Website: slack
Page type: stored-credit-cards
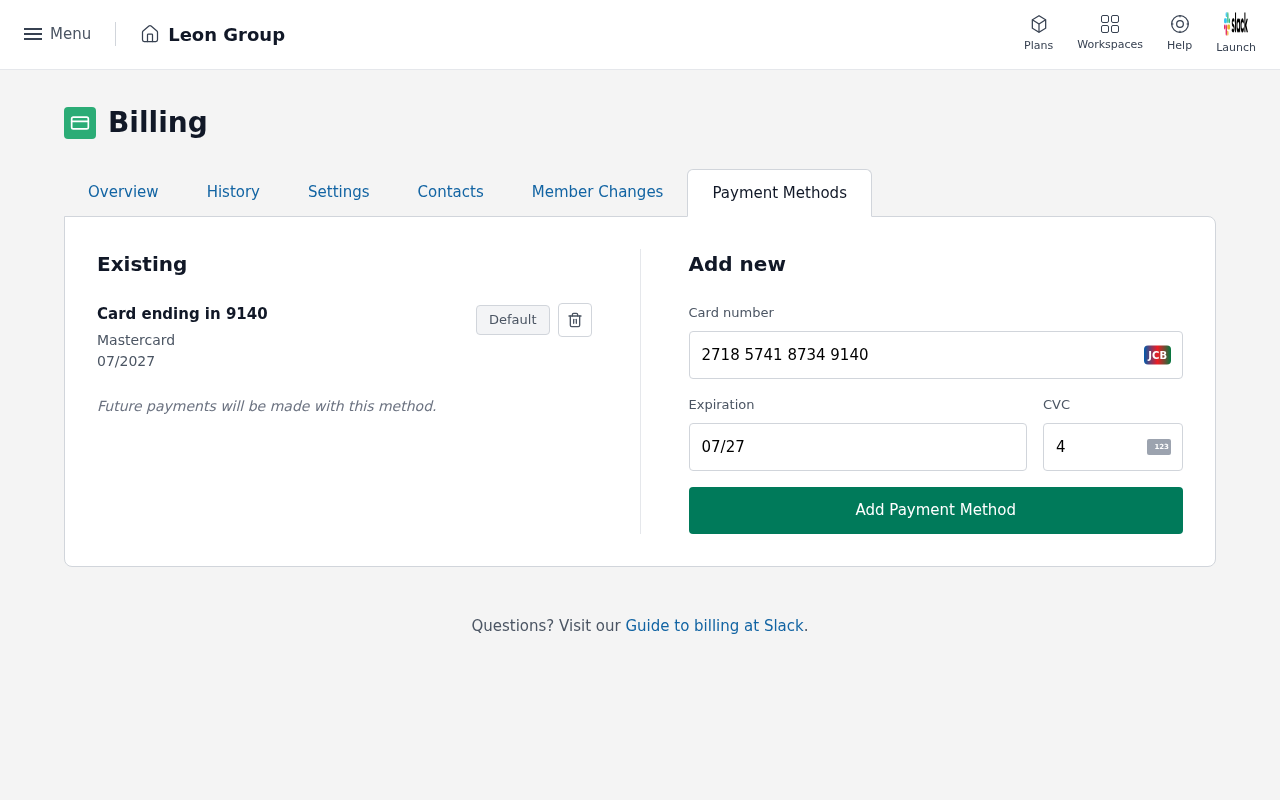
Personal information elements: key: PII_CARD_CVV
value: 453
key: PII_CARD_EXPIRY
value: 07/2027
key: PII_CARD_EXPIRY
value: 07/27
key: PII_CARD_LAST4
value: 9140
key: PII_CARD_NUMBER
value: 2718 5741 8734 9140
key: PII_CARD_TYPE
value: Mastercard
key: PII_COMPANY
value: Leon Group